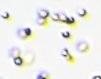
Label: Phaeocystis